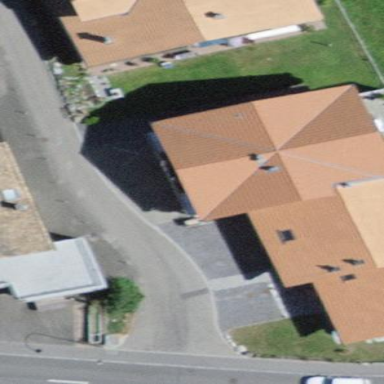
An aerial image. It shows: Residential building.